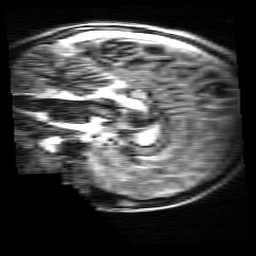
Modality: MP2RAGE
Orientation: sagittal
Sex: male
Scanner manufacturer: siemens
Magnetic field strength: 3 T
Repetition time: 5 s
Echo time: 0.00368 s